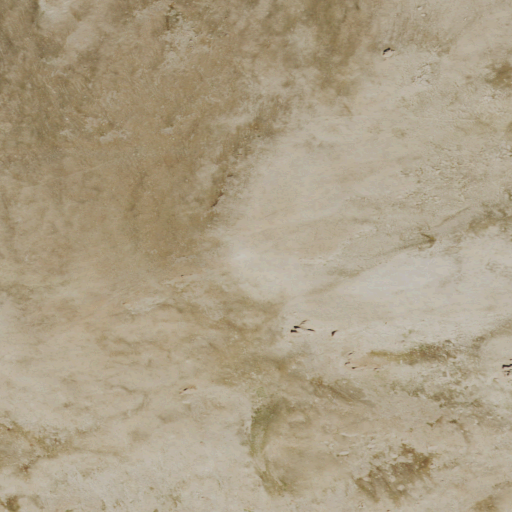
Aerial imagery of mountain in Wyoming named Whiskey Mountain containing grassland and shrub